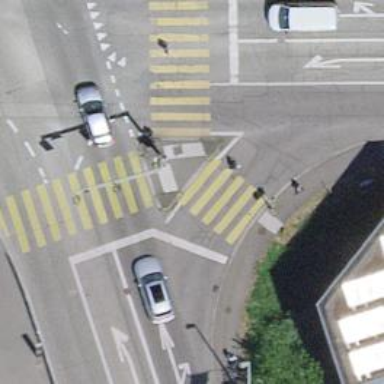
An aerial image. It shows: Footway.